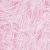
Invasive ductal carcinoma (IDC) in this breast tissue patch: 0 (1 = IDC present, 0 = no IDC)